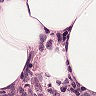
Metastatic tissue present: no